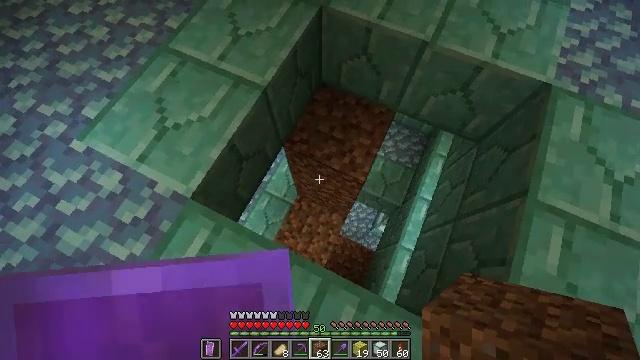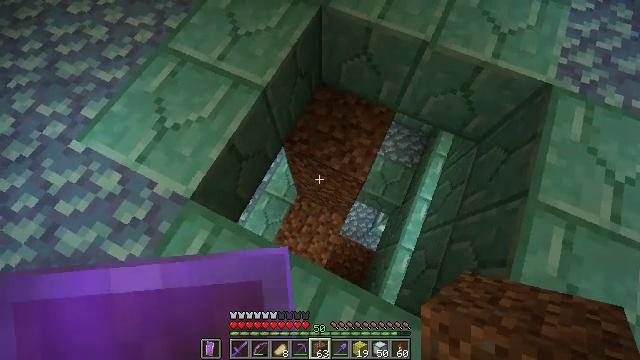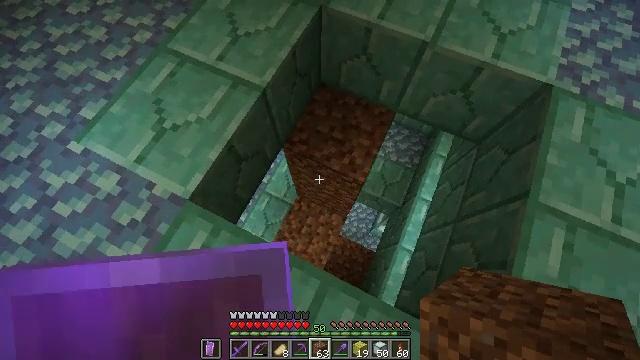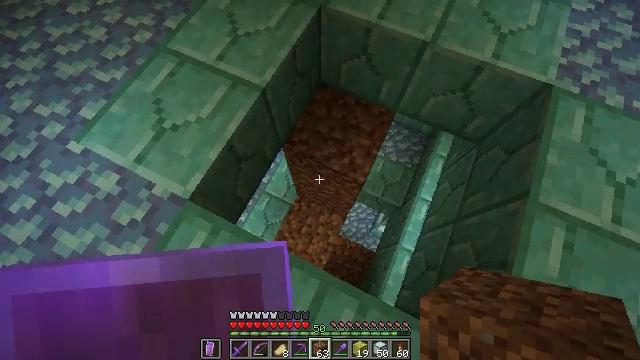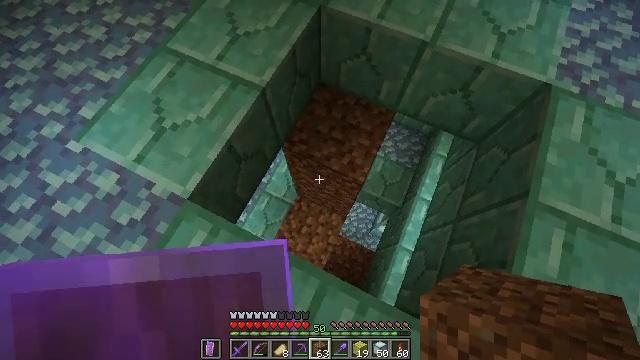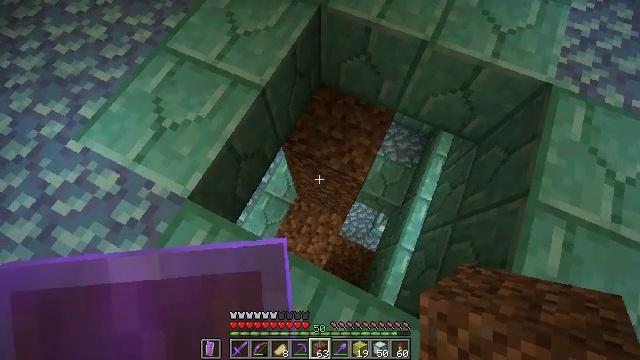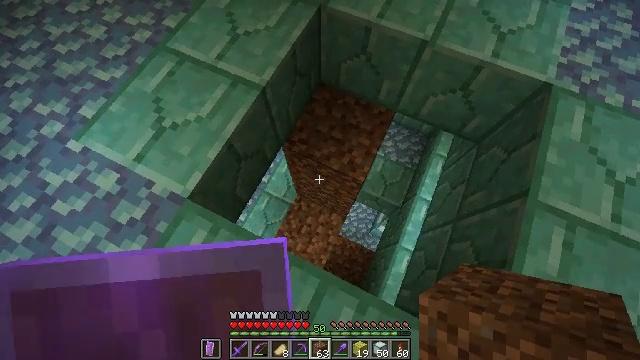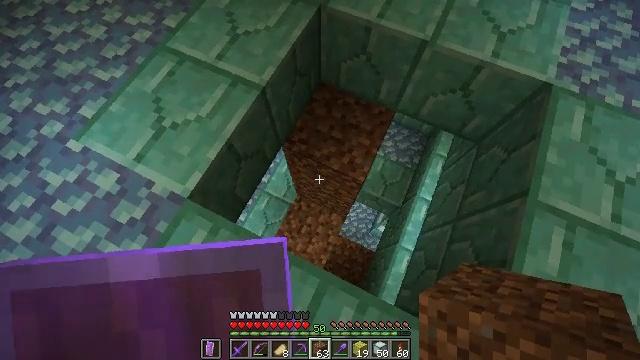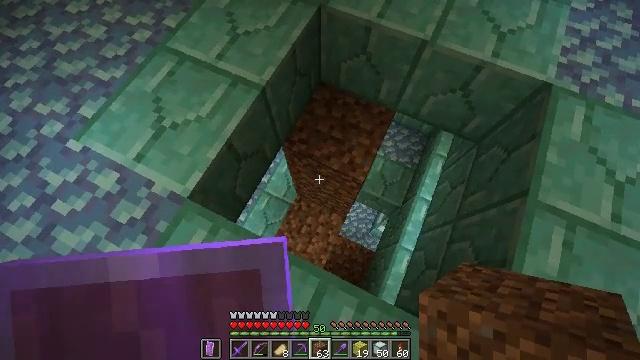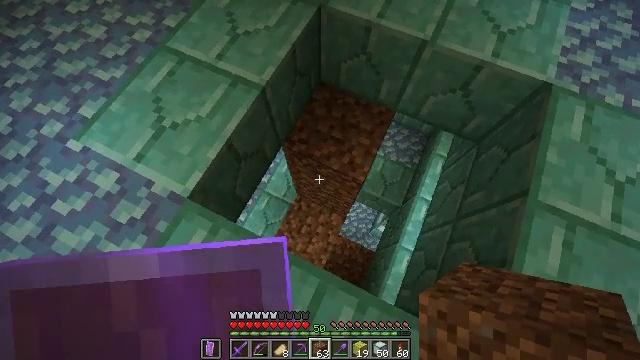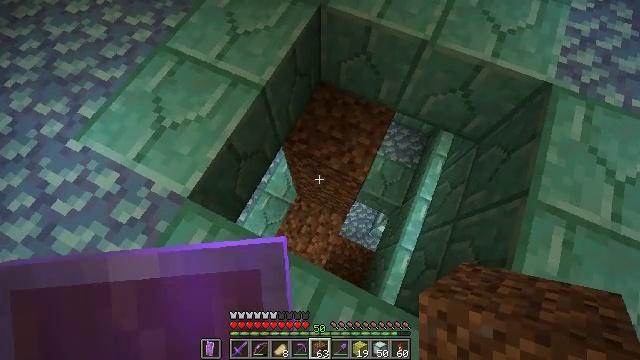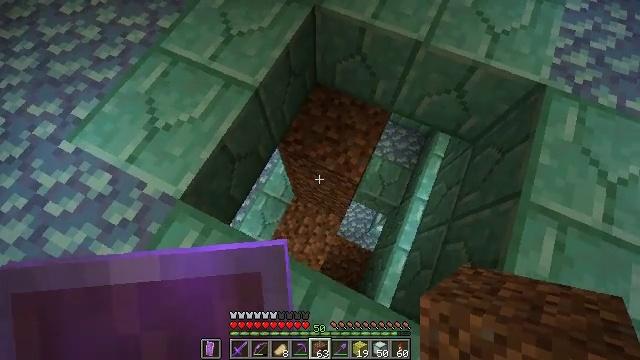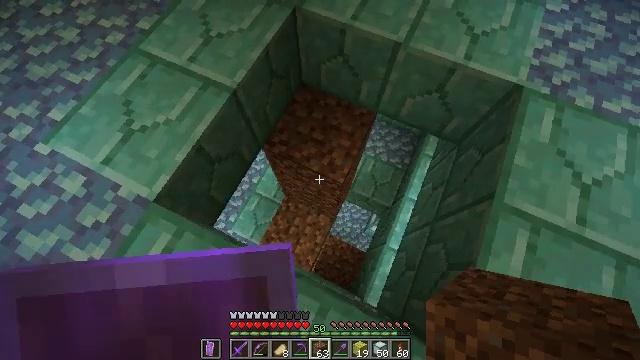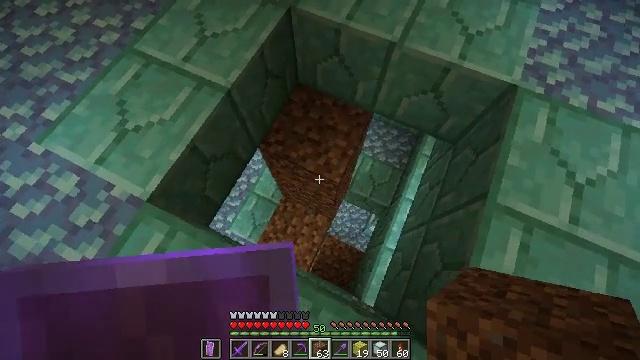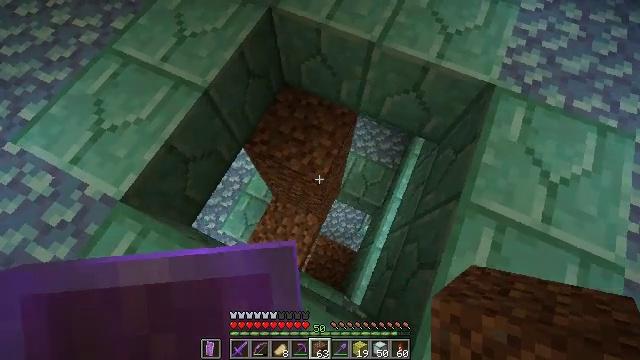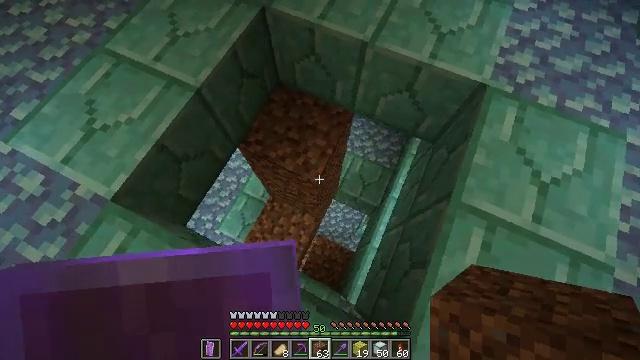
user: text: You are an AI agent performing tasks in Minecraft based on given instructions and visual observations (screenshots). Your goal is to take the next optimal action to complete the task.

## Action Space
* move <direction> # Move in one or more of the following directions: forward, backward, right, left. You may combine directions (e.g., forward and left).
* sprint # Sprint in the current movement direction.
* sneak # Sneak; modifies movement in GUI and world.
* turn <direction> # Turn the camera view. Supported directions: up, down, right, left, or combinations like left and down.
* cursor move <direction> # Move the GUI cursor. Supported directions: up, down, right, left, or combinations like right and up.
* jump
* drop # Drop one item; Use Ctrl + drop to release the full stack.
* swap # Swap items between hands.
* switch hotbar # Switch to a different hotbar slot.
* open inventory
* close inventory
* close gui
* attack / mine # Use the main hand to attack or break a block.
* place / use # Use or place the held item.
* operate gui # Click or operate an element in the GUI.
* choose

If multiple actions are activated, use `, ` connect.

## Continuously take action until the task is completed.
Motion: motion action
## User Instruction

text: craft item sponge
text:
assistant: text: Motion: no_op
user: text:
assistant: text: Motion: no_op
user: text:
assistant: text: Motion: no_op
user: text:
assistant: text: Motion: no_op
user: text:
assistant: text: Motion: no_op
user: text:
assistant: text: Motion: no_op
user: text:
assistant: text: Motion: no_op
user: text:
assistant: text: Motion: no_op
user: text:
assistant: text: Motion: no_op
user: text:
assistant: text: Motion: no_op
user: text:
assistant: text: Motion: move right
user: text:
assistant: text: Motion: move right
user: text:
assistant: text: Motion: move right
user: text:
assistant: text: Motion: no_op
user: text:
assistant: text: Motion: no_op
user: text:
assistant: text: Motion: move right, turn down
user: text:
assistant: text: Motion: move right
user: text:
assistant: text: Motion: move forward and move right, turn down
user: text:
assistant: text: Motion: move forward, turn down
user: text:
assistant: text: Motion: move forward
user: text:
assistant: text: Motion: move forward
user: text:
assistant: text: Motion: no_op
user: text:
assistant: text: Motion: no_op
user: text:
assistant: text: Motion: no_op
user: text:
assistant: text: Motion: no_op
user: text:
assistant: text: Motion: no_op
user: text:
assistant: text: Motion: no_op
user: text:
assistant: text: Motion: no_op
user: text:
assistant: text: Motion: no_op
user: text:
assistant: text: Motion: move left